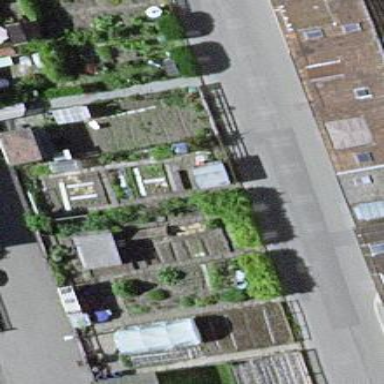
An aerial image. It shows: Allotments area.